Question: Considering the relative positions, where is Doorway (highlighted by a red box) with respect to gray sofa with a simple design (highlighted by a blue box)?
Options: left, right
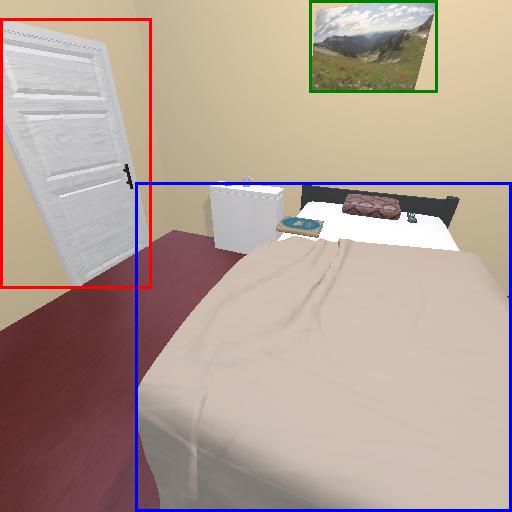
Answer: left